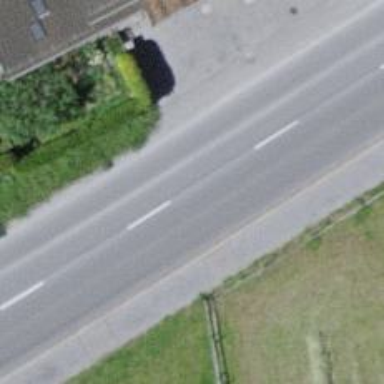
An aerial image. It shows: Primary road with asphalt surface.